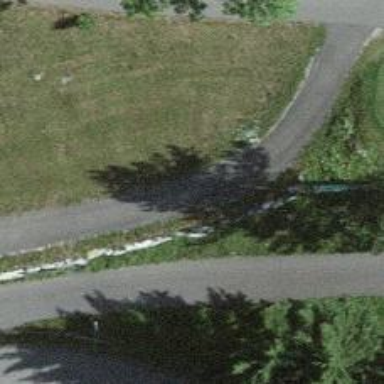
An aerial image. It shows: Designated golf cartpath along service road.